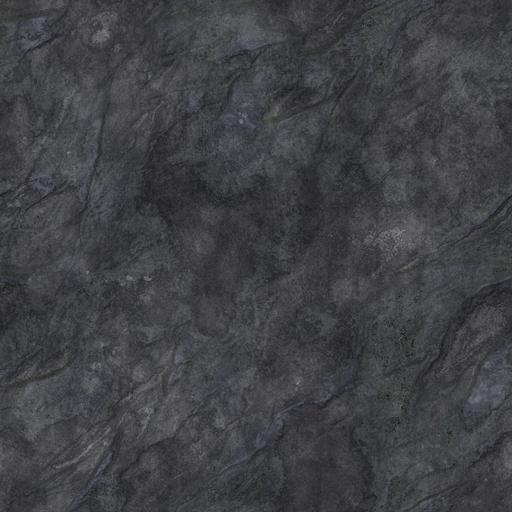
Tags: cliff dark grey moss mossy rock stone